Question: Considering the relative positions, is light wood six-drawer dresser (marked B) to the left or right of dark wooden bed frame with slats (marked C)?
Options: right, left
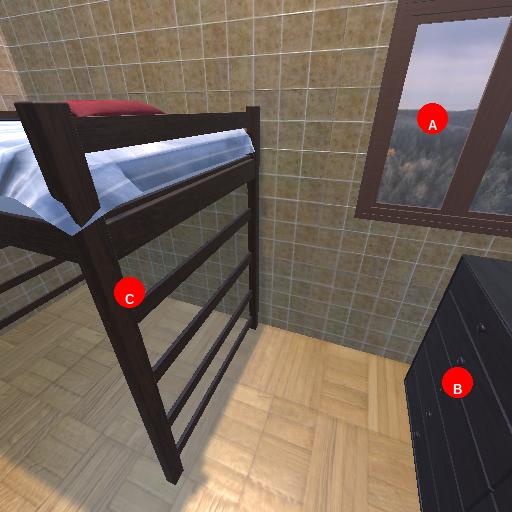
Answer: right